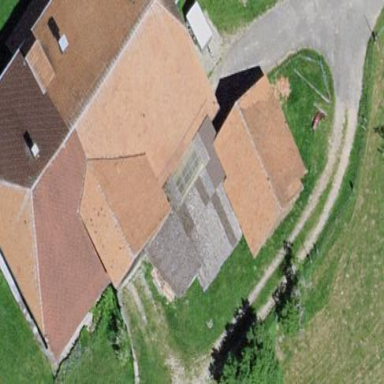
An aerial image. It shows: Farm building.